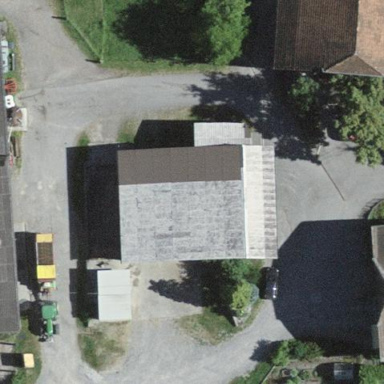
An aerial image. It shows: Rural barn.